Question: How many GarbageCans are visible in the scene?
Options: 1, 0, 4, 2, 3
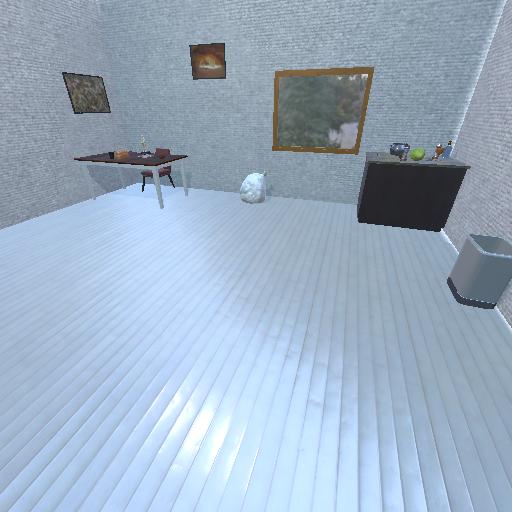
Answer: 1